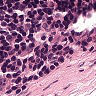
Metastatic tissue present: no